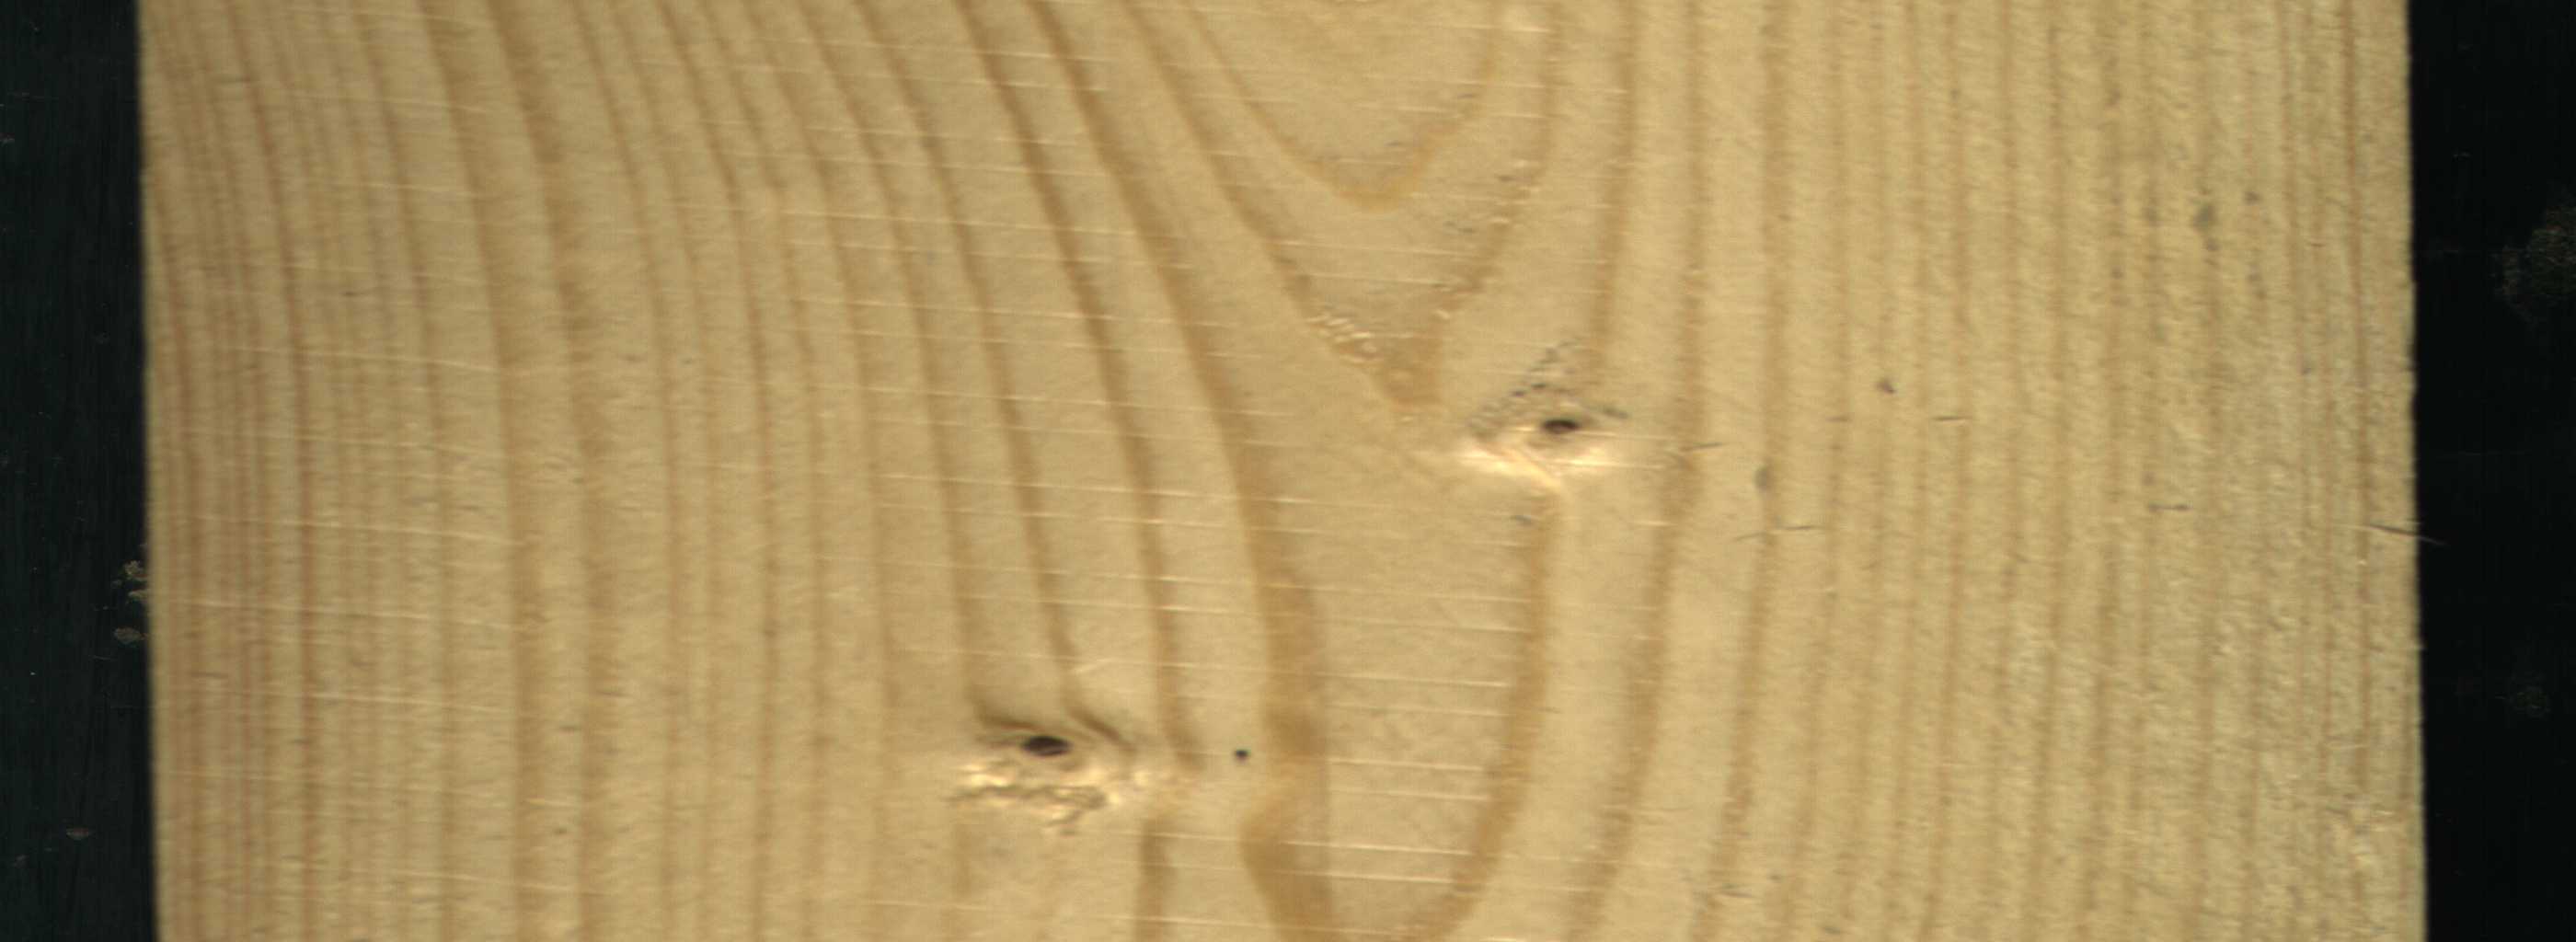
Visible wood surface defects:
Dead_Knot
Live_Knot